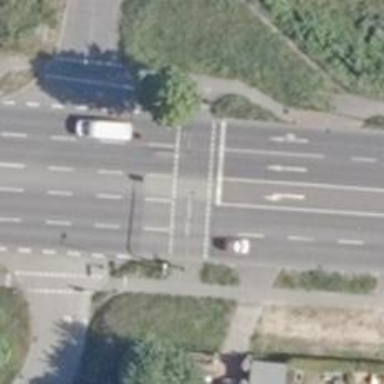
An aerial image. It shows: Crossing with traffic signals.